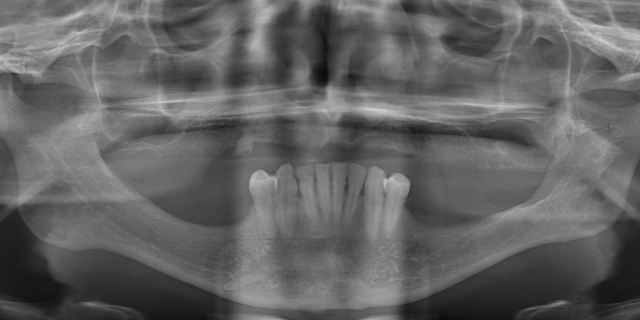
adult